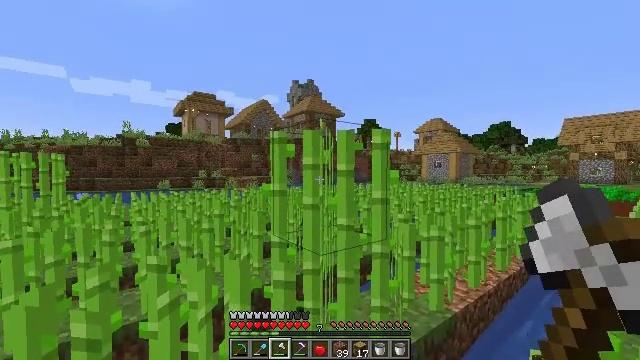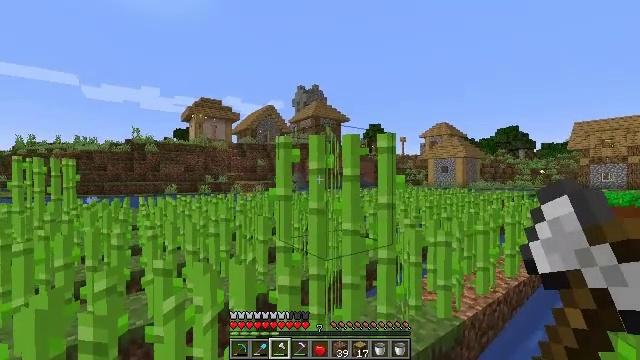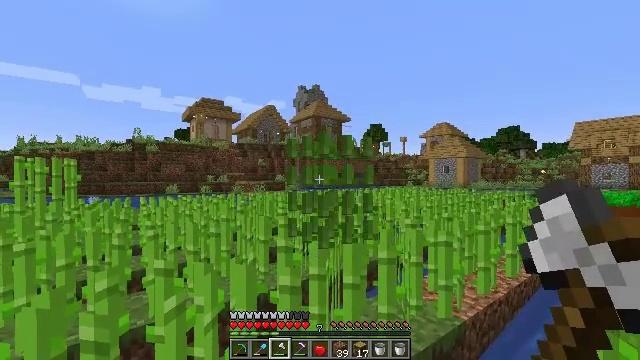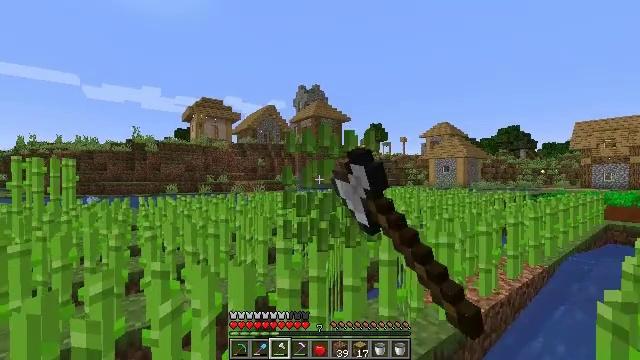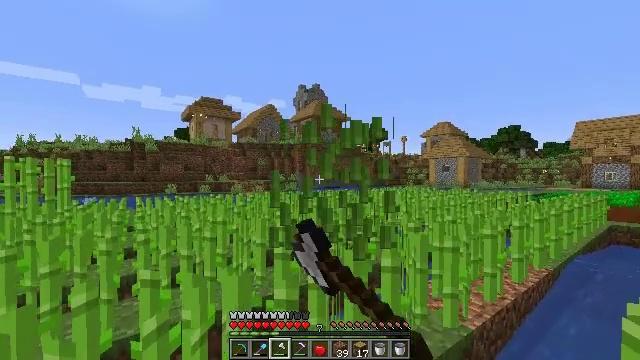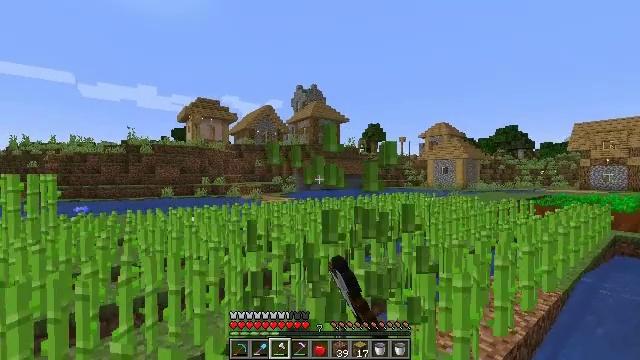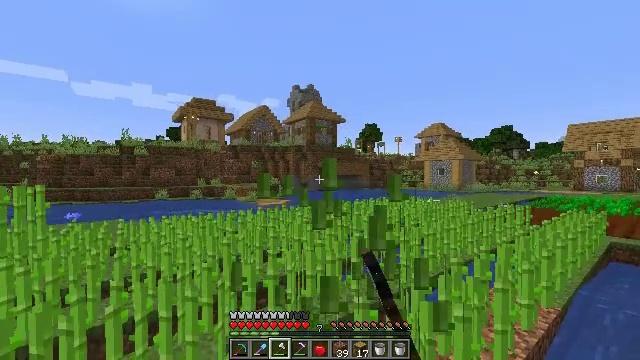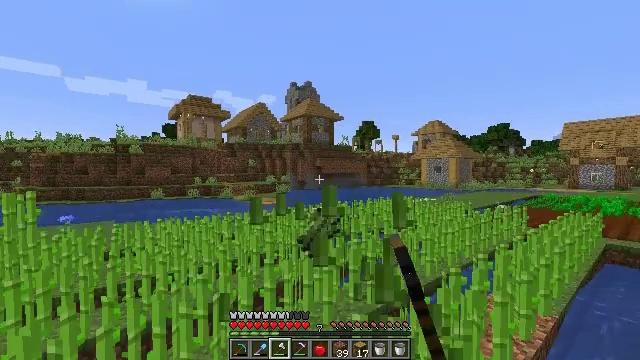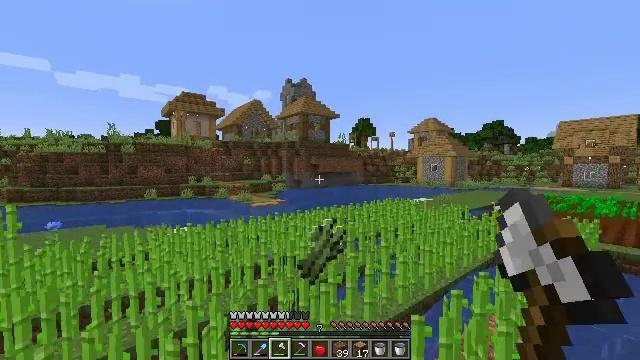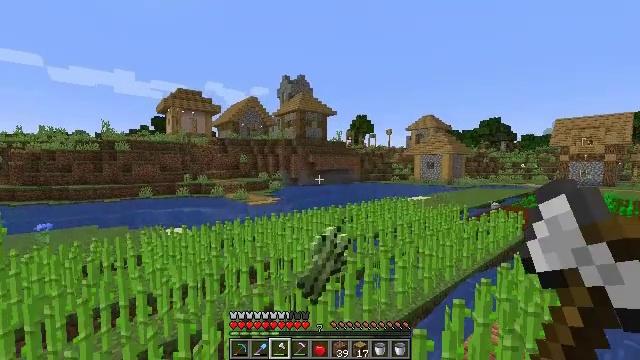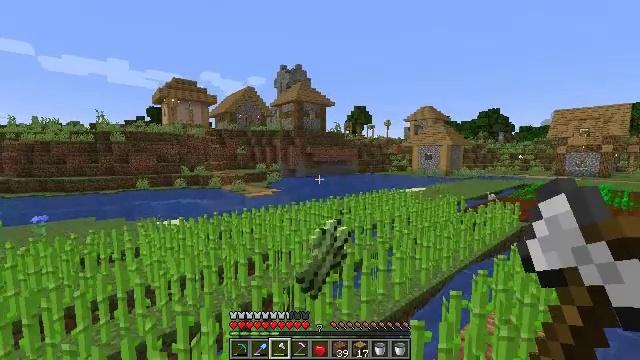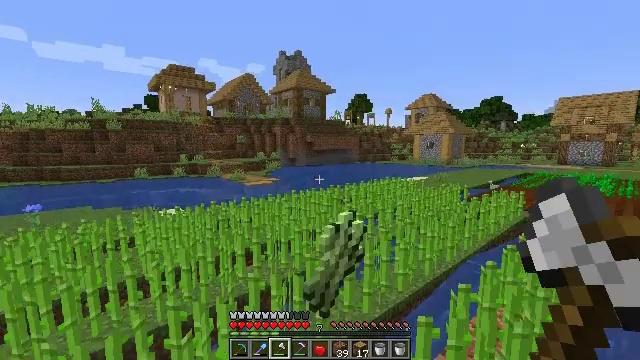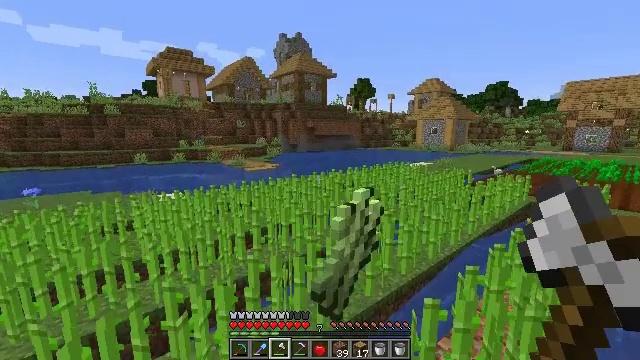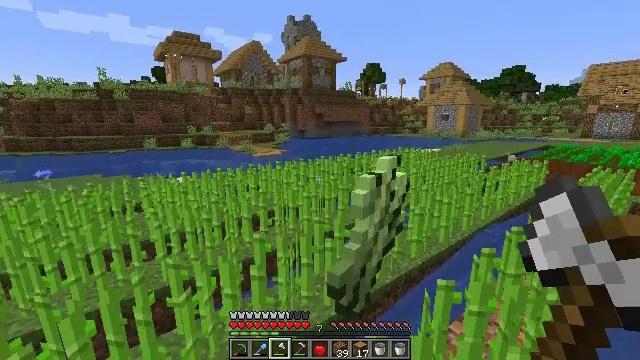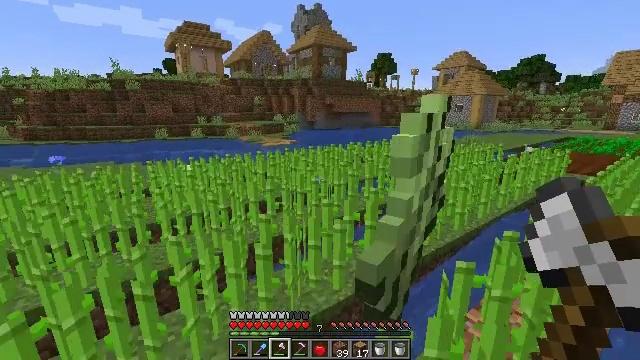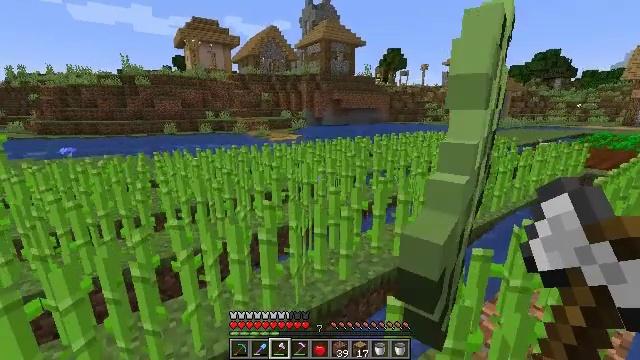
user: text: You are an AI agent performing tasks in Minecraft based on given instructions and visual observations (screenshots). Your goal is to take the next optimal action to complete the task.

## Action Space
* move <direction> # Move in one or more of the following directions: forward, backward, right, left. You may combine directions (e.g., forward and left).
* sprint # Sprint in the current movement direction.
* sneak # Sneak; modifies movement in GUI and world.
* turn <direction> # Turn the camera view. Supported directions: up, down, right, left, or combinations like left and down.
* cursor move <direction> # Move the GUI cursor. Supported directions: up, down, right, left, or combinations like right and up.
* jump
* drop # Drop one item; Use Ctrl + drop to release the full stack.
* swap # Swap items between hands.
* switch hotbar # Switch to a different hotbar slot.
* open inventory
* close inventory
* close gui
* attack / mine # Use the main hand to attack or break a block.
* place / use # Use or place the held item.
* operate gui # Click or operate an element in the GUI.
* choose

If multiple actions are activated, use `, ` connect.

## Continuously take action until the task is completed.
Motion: motion action
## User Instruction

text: Collect sugar cane near water sources.
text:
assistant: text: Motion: turn left and up
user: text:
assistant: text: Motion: attack / mine
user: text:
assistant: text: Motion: move forward, attack / mine
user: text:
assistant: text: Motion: move forward
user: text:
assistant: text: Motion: move forward, jump
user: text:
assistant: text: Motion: move forward, jump
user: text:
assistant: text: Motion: move forward, jump
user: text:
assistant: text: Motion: move forward, jump
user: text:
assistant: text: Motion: move forward, jump
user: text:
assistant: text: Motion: move forward, turn down
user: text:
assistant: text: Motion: move forward, turn down
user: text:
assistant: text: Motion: move forward, turn down
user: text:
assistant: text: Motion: move forward, turn left and down
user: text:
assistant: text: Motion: turn left and down
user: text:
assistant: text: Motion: move forward, turn left
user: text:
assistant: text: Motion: move forward and move right
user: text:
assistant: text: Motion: move forward and move right, turn left
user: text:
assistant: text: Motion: move forward and move right, turn left
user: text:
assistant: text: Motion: move forward and move right, turn left
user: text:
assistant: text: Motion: move forward and move right, turn left
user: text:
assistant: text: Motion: move forward, turn left and up
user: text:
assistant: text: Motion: move forward, turn left, jump
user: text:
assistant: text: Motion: move forward, turn left, jump
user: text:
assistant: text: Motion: move forward, jump
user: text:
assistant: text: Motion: move forward, jump
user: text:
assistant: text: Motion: move forward
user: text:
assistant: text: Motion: move forward
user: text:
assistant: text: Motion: move forward
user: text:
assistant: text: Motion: move forward
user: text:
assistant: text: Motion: move forward